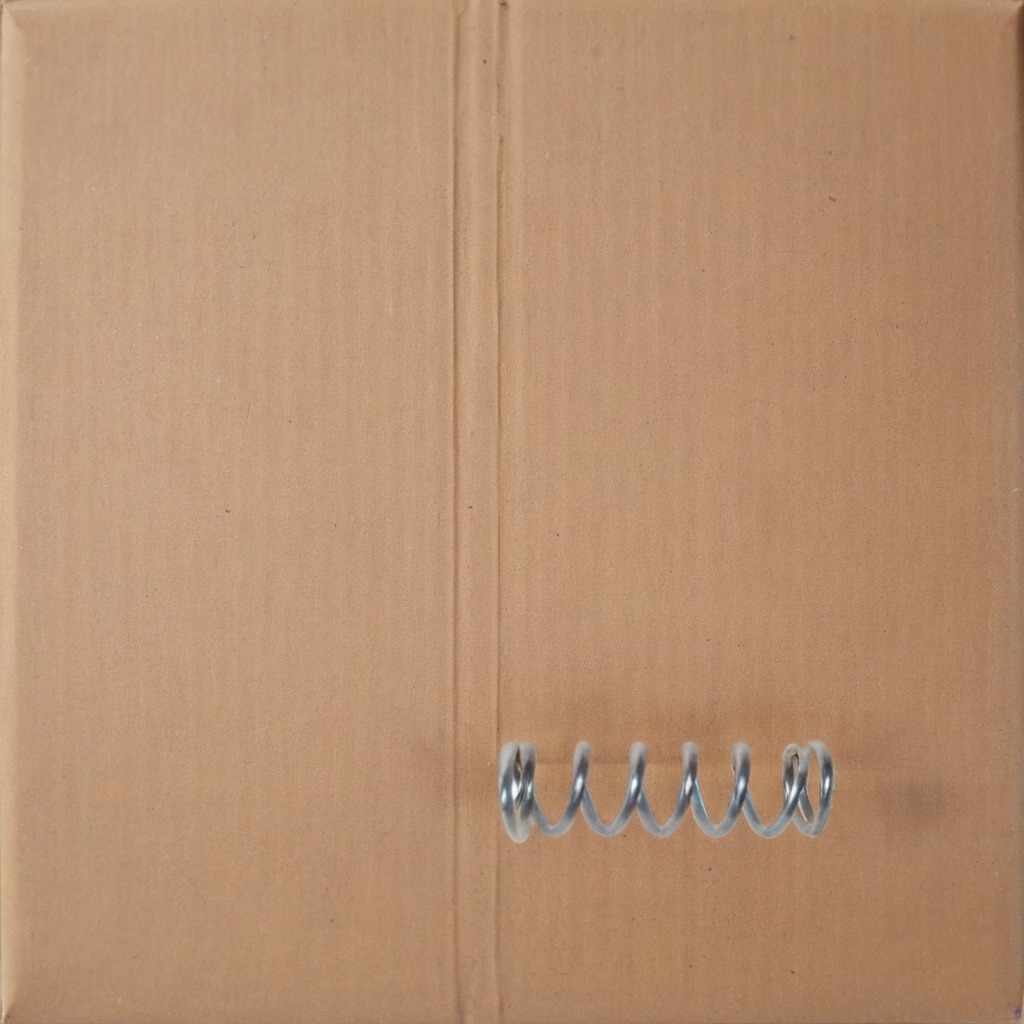
A coiled metal spring is lying on the cardboard box surface.